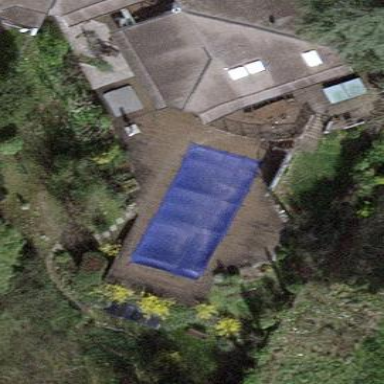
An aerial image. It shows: Swimming pool located in leisure land.